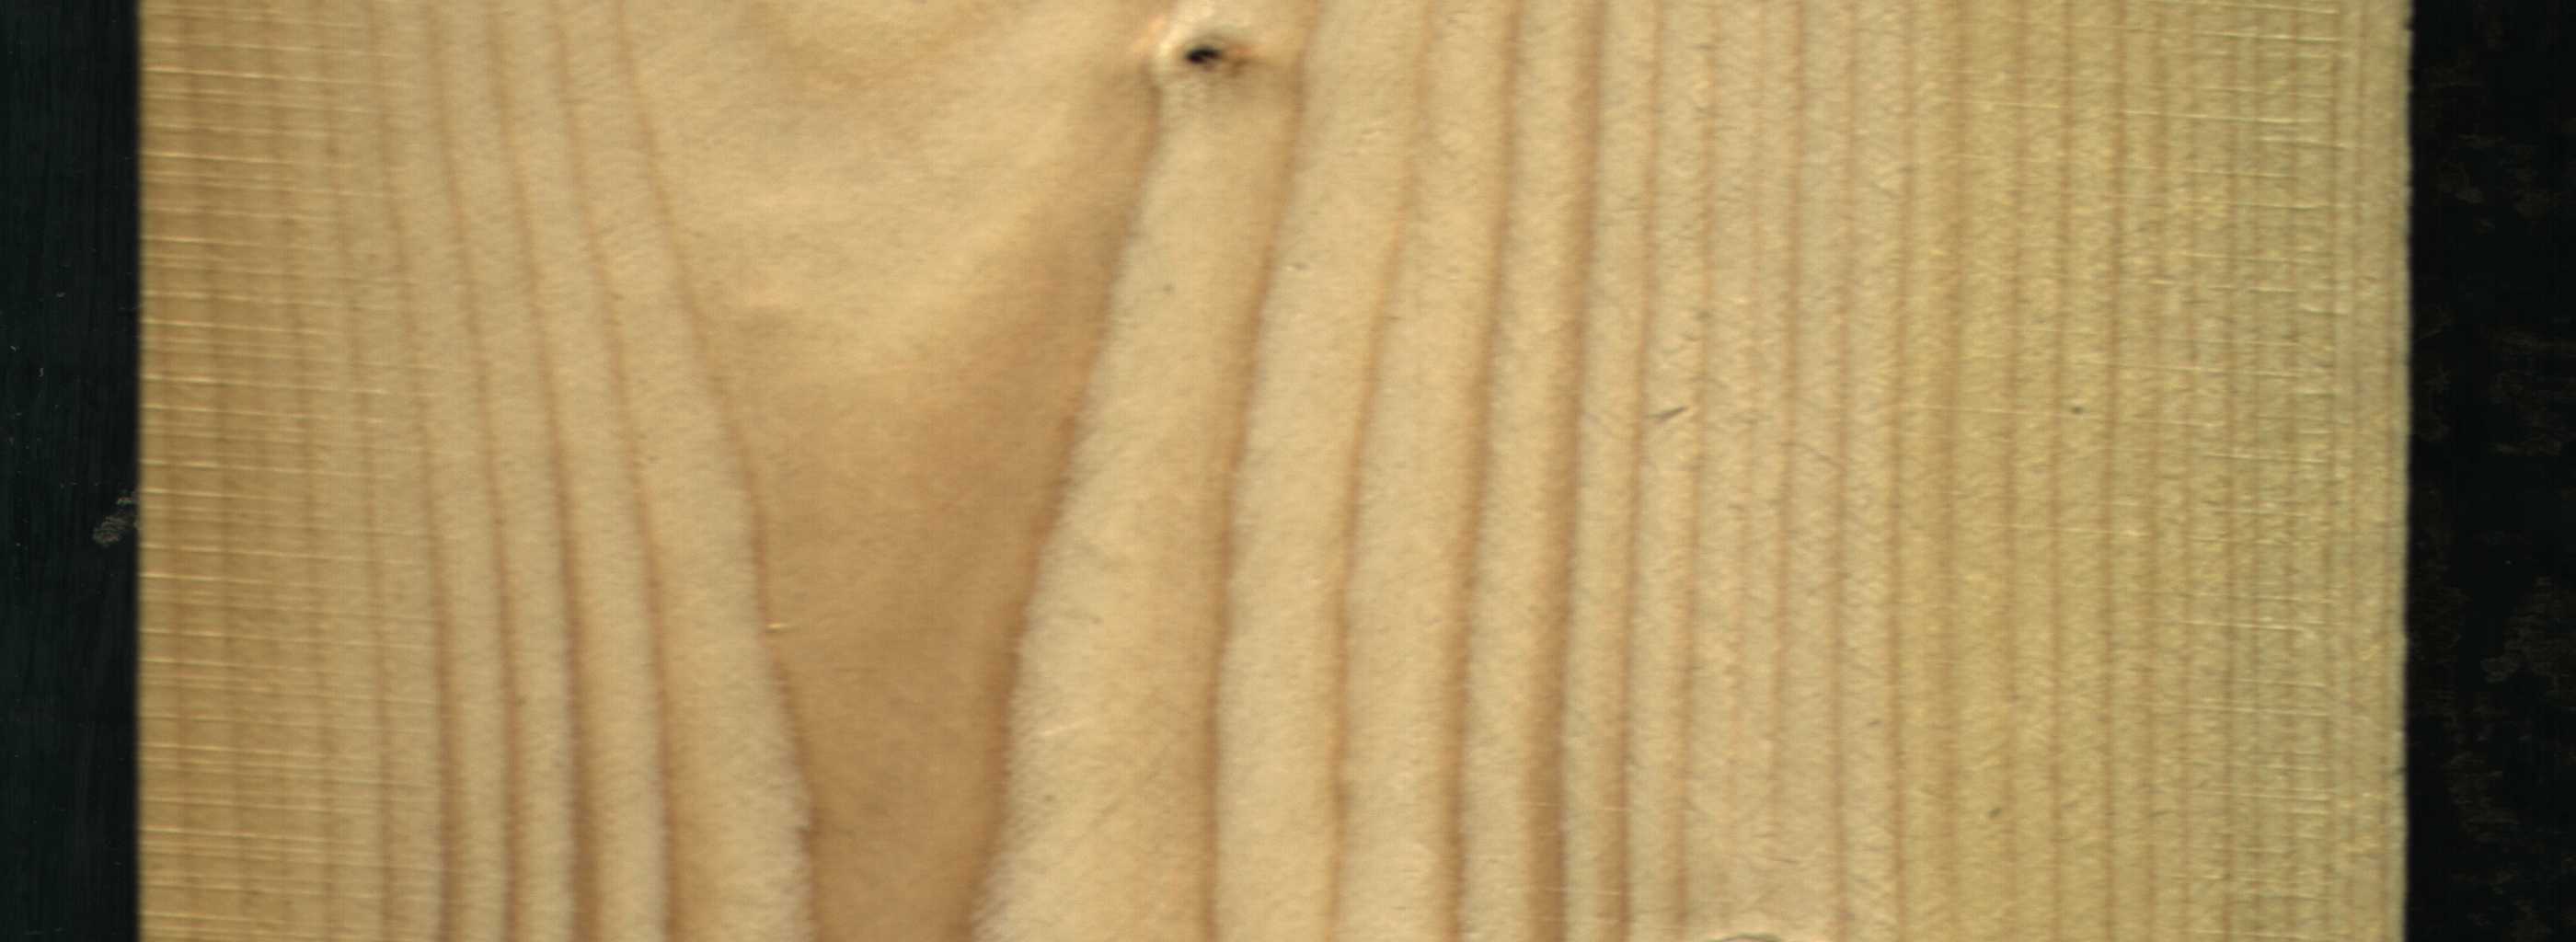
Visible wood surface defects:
Dead_Knot